Question: I have got two 'div'containers one with a border and one without the border.
Inside both containers I got a 'p' paragraph with a margin of '1em'.
Obviously both container should have the same height.
Surprisingly that is not the case for Firefox, Chrome, Safari, and IE.

<URL>
'''
p { display: block; margin: 1em }
'''
'''
<div>
<p></p>
</div>
<div style="border: 1px solid black">
<p></p>
</div>
'''
What's the reason for this behavior?
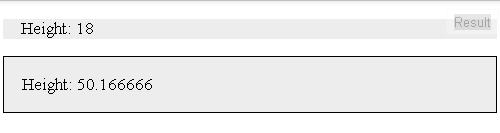
Answer: The first 'p' element's margins are <URL> with its parent 'div'. This means the margins on the 'p' element are combining with the zero margins on your 'div', causing them to cross the boundaries of the 'div'. As a result, the height of the 'div' is reported to be the same as its 'p' child.
In the second group of elements, margin collapse is prevented when you add a border. This causes the parent 'div' to completely contain both the 'p' element as well as its margins. So the height of the 'div' becomes the sum of the 'p' element's height and its vertical margins.
Remember that 'p' elements have default vertical margins, and that most block elements have no fixed height (i.e. are 'height: auto' by default), so they'll only be as tall as is necessary to fit their contents. When a child's margins are collapsing with its parent's margins, those margins are included when calculating the parent's height.